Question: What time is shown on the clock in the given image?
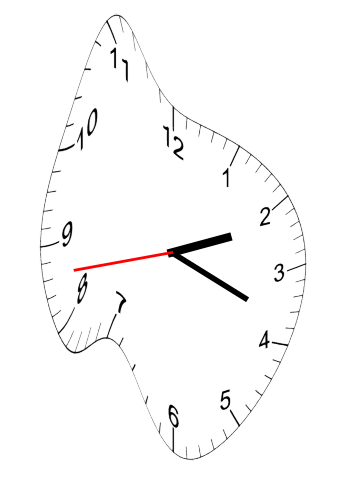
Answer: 02:18:43